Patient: sex F, age 63
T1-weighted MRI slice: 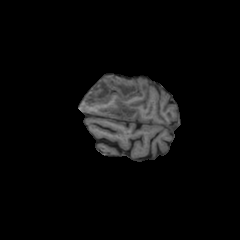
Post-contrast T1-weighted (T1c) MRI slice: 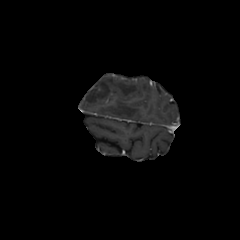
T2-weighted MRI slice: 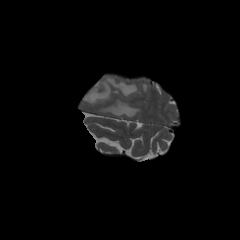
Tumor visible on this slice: yes
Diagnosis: Glioblastoma, IDH-wildtype
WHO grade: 4